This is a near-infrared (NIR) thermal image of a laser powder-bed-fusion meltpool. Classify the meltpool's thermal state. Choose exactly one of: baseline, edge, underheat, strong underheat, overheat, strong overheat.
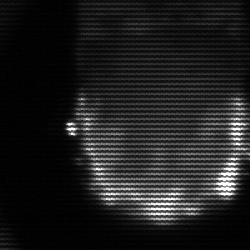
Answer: baseline